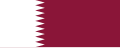
Flag of Qatar